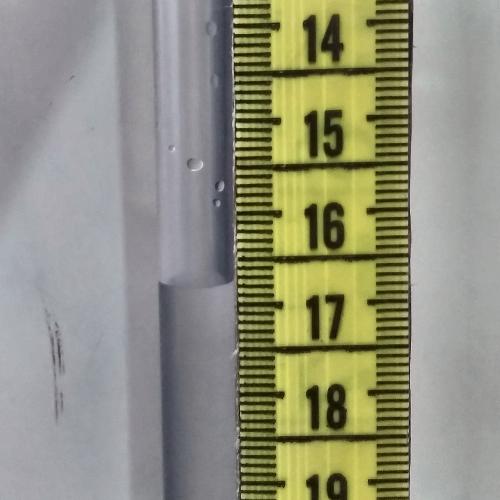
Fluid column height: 16.7 cm